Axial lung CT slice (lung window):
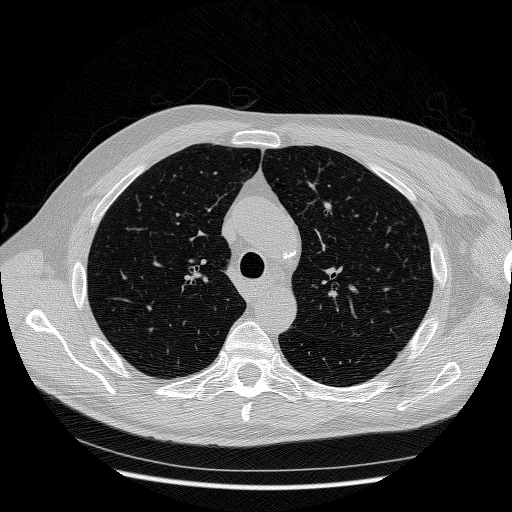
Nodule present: no